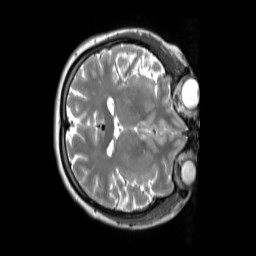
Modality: T2w
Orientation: axial
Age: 27
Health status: ill
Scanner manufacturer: siemens
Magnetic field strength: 3 T
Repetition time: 2.8 s
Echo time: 0.326 s